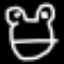
Label: frog